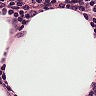
Metastatic tissue present: no